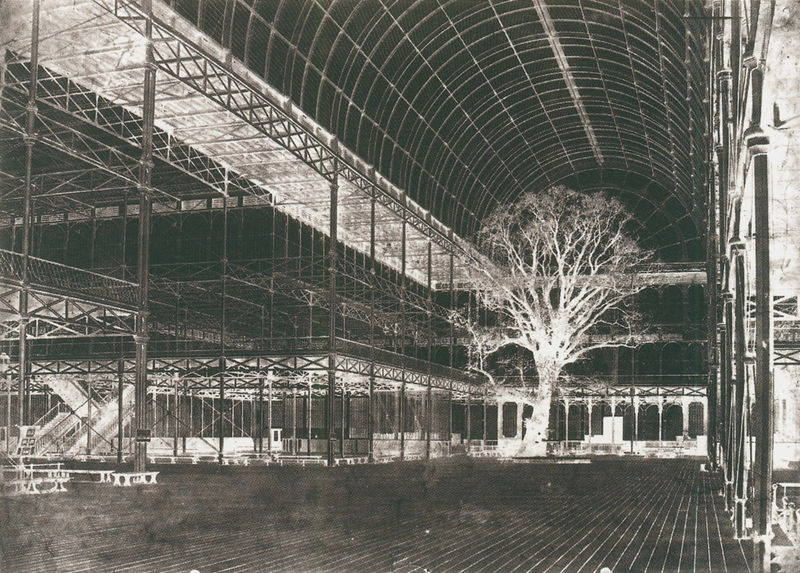
Titel: Crystal Palace
Künstler: B. Br. Turner
Schlagwörter: baum, dunkel, weiß, glas, licht, raum, schwarz, stuhl, säulen, tisch, dach, gebäude, architektur, ebene, boden, decke, innen, rund, bogen, perspektive, abstrakt, modern, bank, treppe, treppen, interior, metall, balkone, halle, foto, fotografie, eisen, fugen, innenhof, gerüst, gewölbe, schwarzweiß, bahnhof, bänke, negativ, dienste, konstruktion, fachwerk, etagen, gabäude, glasdach, glaspalast, stahl, streben, bau, bauen, tonnengewölbe, wölbung, runddach, bahnhofshalle, stahlbau, gerüste, performance, überbelichtet, 19. jahrhundert, fotonegativ